Question: I have to make a complex and painful painting to put in place then that I take receive a collection of data with which I generate the table
I have under Laravel a data collection that I have to present as the attached image. Please help me build a picture similar to the picture:

'''
<table>
<tr>
<td>&nbsp;</td>
<td>&nbsp;</td>
<td>&nbsp;</td>
</tr>
<tr>
<td colspan="2" rowspan="2">&nbsp;</td>
<td>&nbsp;</td>
</tr>
<tr>
<td colspan="2" rowspan="2">&nbsp;</td>
<td>&nbsp;</td>
</tr>
</table>
'''
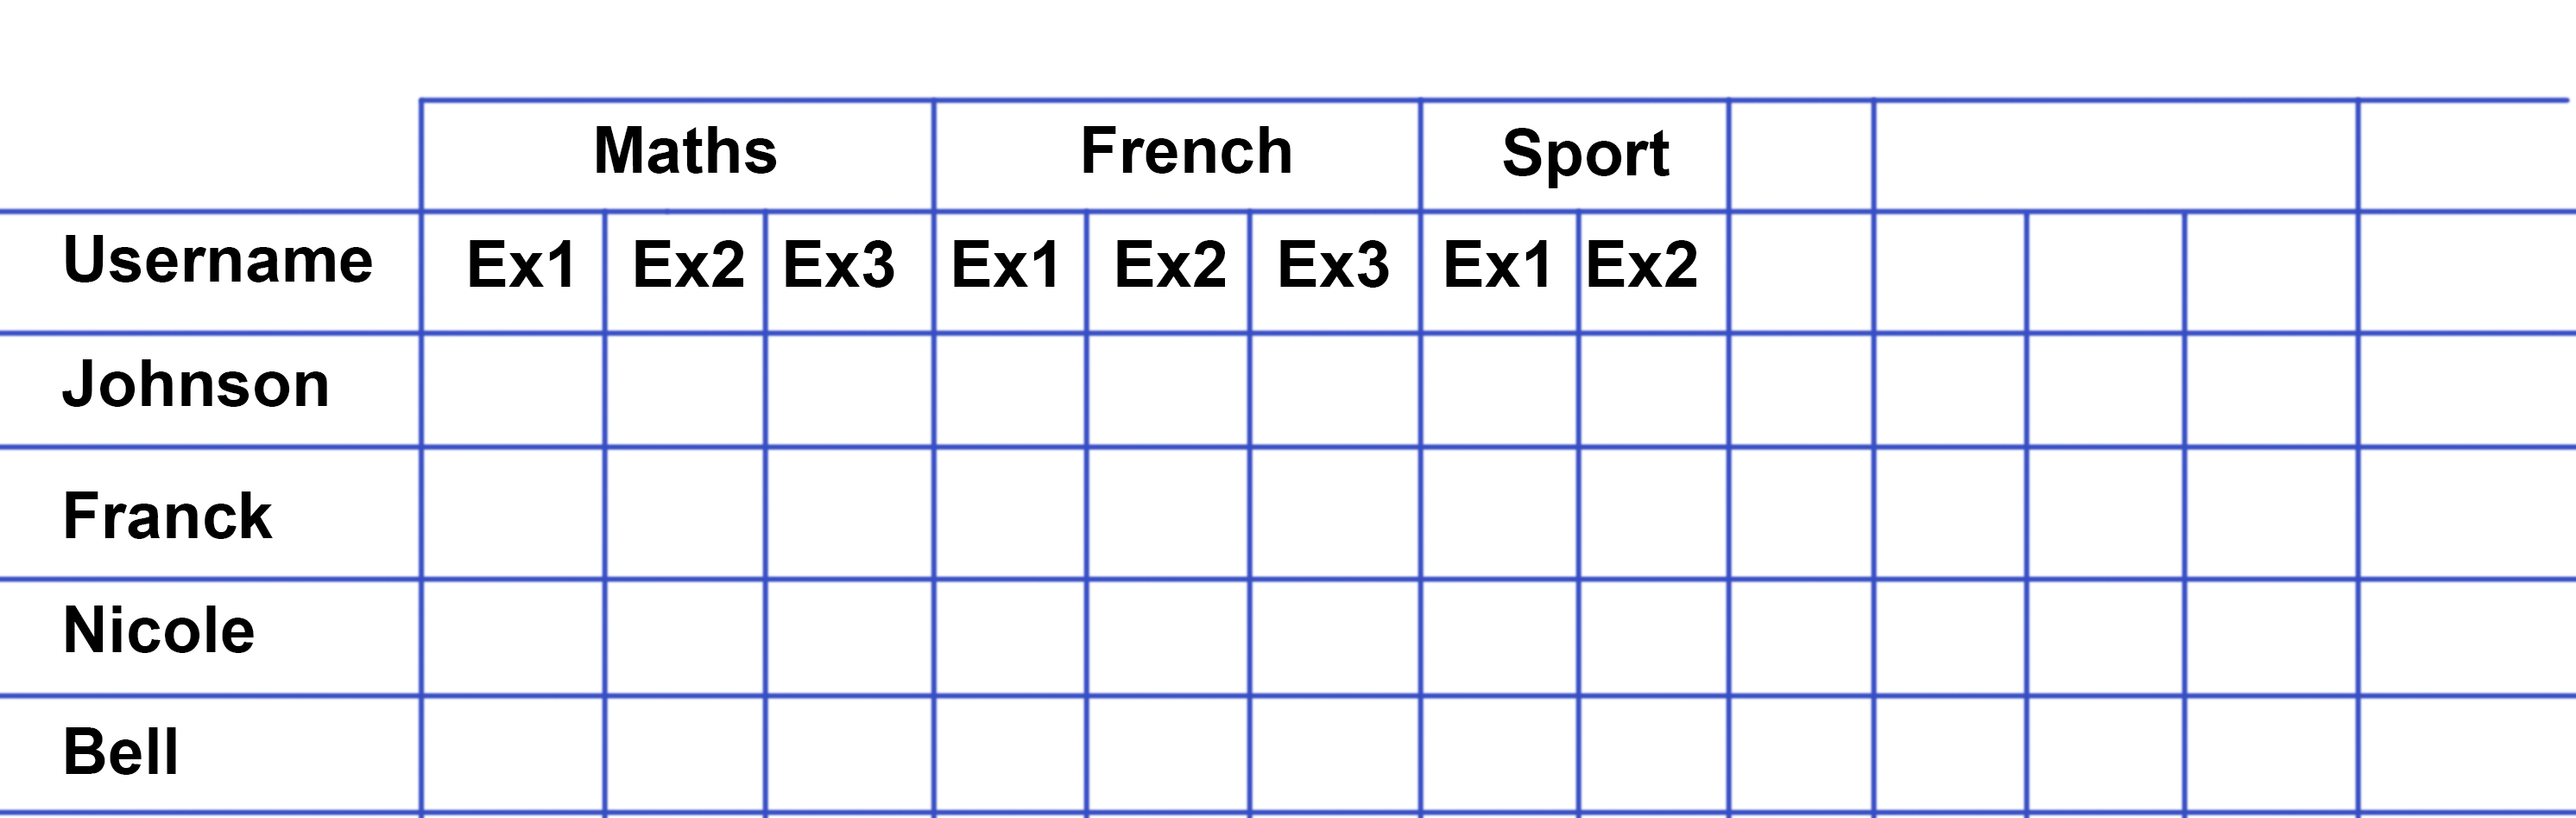
Answer: I think what you want is a complex header. Look here, hoping it helps.
'''
<table id="example" style="width:100%">
<thead>
<tr>
<th rowspan="2"> </th>
<th colspan="2">Maths</th>
<th colspan="3">French</th>
<th colspan="2">Sport</th>
</tr>
<tr>
<th>Ex1</th>
<th>Ex2</th>
<th>Ex1</th>
<th>Ex2</th>
<th>Ex3</th>
<th>Ex1</th>
<th>Ex2</th>
</tr>
</thead>
<tbody>
<tr>
<td>Johnson</td>
<td> </td>
<td> </td>
<td> </td>
<td> </td>
<td> </td>
<td> </td>
<td> </td>
</tr>
<tr>
<td>Franck</td>
<td> </td>
<td> </td>
<td> </td>
<td> </td>
<td> </td>
<td> </td>
<td> </td>
</tr>
'''